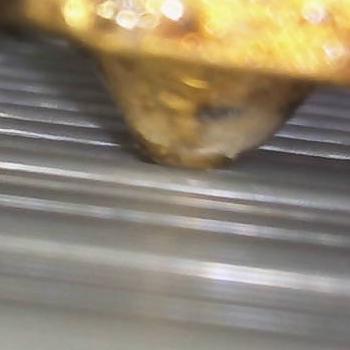
Flow rate: 300%